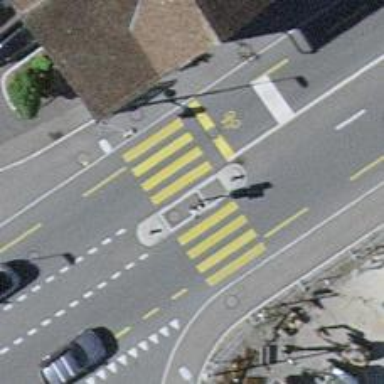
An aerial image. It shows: Kerb serving as barrier.